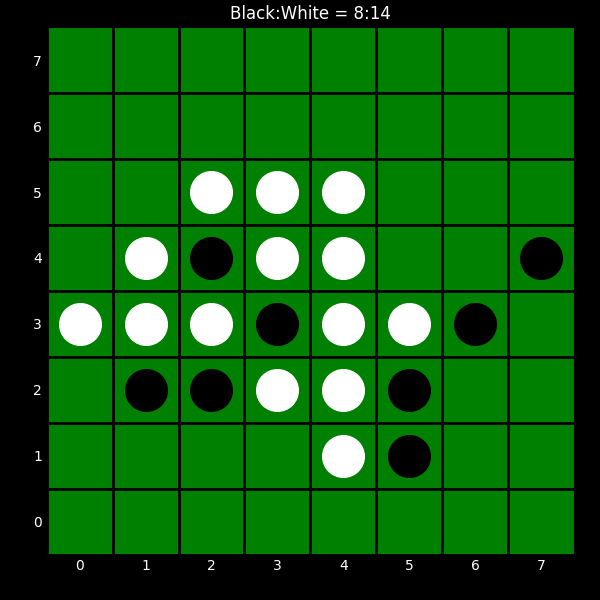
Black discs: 8
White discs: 14